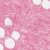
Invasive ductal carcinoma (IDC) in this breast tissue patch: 0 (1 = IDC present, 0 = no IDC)